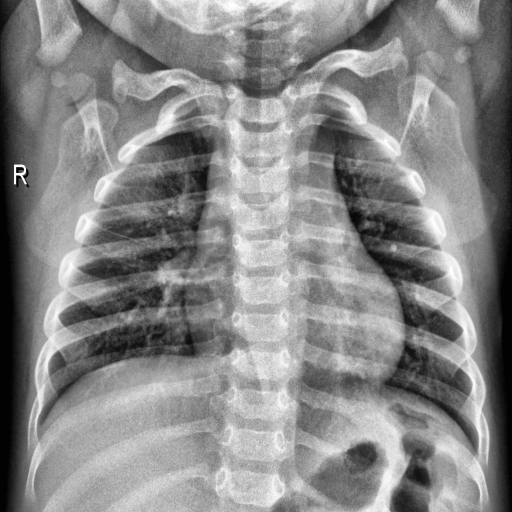
Finding: NORMAL